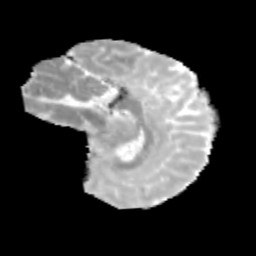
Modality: MD
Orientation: sagittal
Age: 13
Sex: male
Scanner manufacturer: siemens
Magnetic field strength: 3 T
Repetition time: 3.8 s
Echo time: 0.07 s